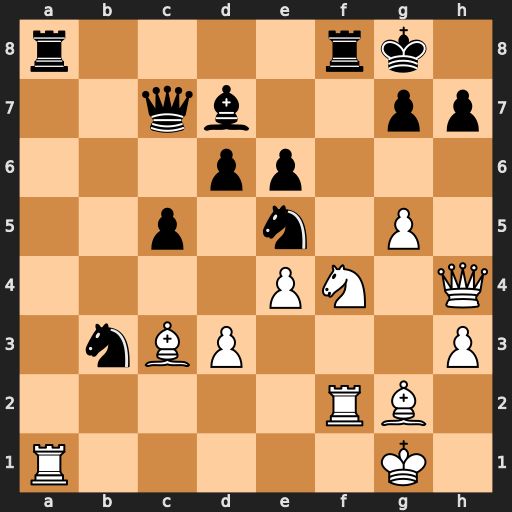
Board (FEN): r4rk1/2qb2pp/3pp3/2p1n1P1/4PN1Q/1nBP3P/5RB1/R5K1
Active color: w
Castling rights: -
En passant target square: -
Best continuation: Rxa8 Rxa8 g6 hxg6 Bxe5